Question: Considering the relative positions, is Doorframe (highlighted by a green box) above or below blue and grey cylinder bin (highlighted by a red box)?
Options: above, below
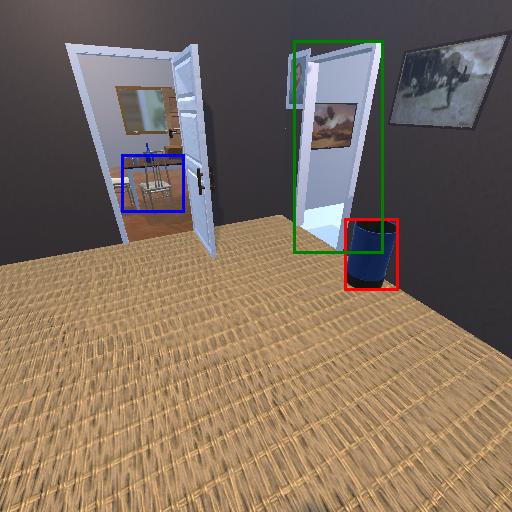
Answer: above